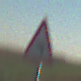
Verkehrszeichen: KurveLinks
Umgebung: Outdoor, Nature
Tageszeit: SunriseSunset
Wetter: Clear
Licht: Natural
Jahreszeit: NotSpecified
Kontrast: HighContrast